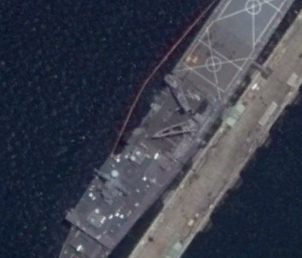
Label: combat